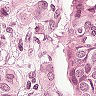
Metastatic tissue present: yes